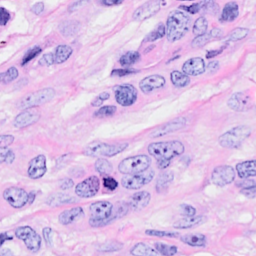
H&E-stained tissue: Breast